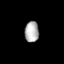
Tissue: prostate
Cell type: Fibroblasts
Senescence score: 0.7385
Nuclear area (px): 287
Mean DAPI intensity: 177.003